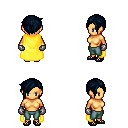
a pixel art fantasy rpg character, female body template, human, tanned skin, yellow cape, teal pants, raven pixie cut hairstyle, metal gloves, ghillies, four views (front, back, left, right), 2x2 character sprite sheet, small pixel art, hard edges, no anti-aliasing